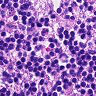
Metastatic tissue present: no